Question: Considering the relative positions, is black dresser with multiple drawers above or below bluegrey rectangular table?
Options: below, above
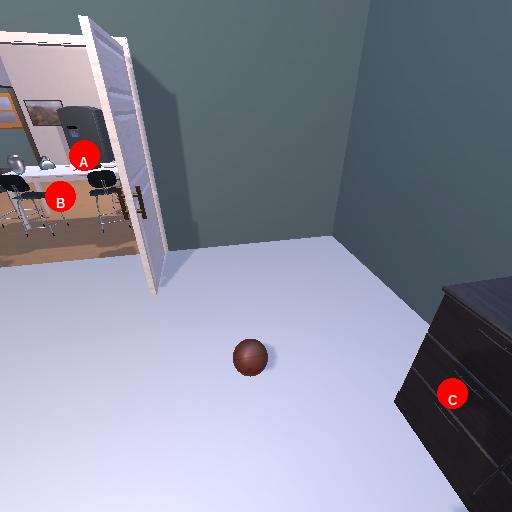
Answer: below